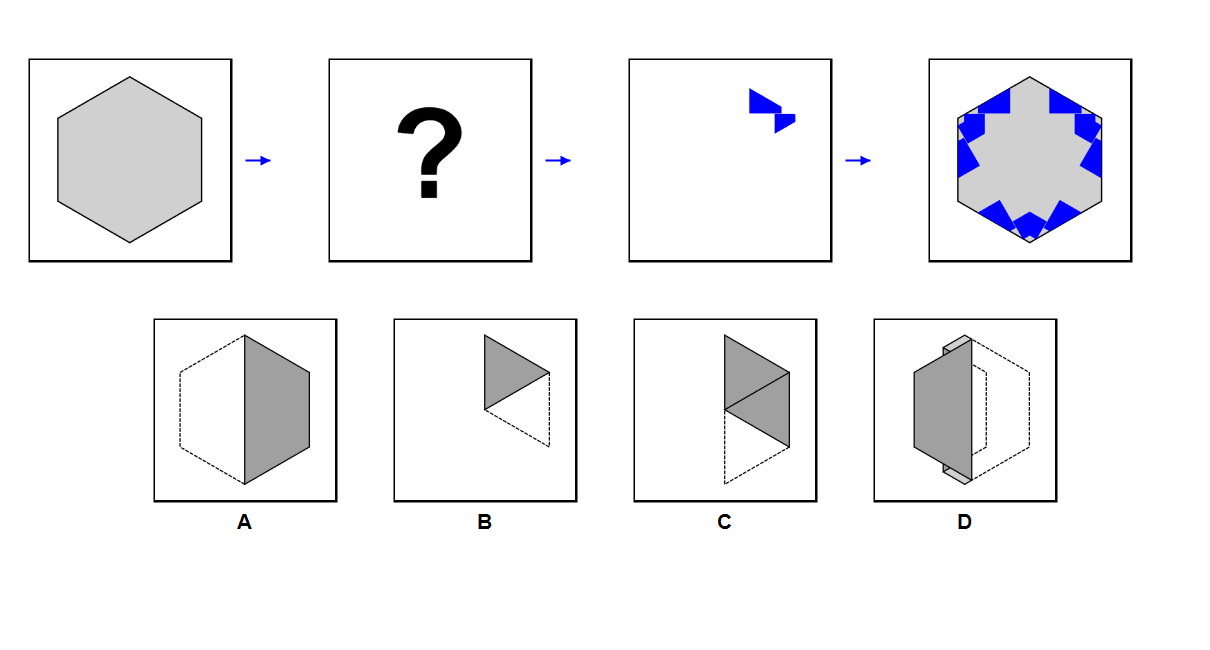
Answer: D